Interaction volume radius: 5 \u00c5
Interaction volume height: 15 \u00c5
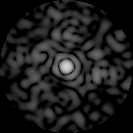
Disorder parameter: 0.8607